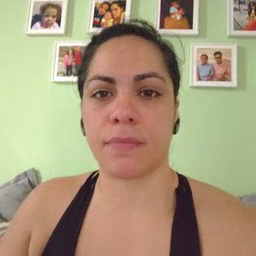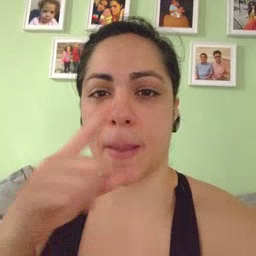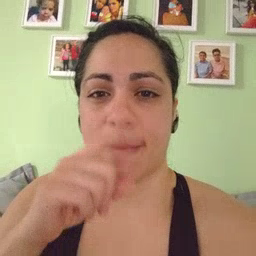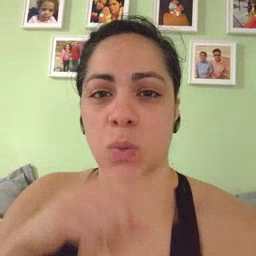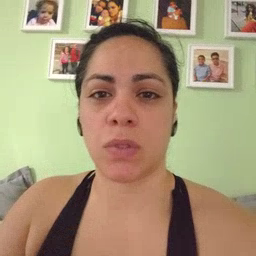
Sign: mouse